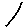
Label: line